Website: walmart
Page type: orders-overview
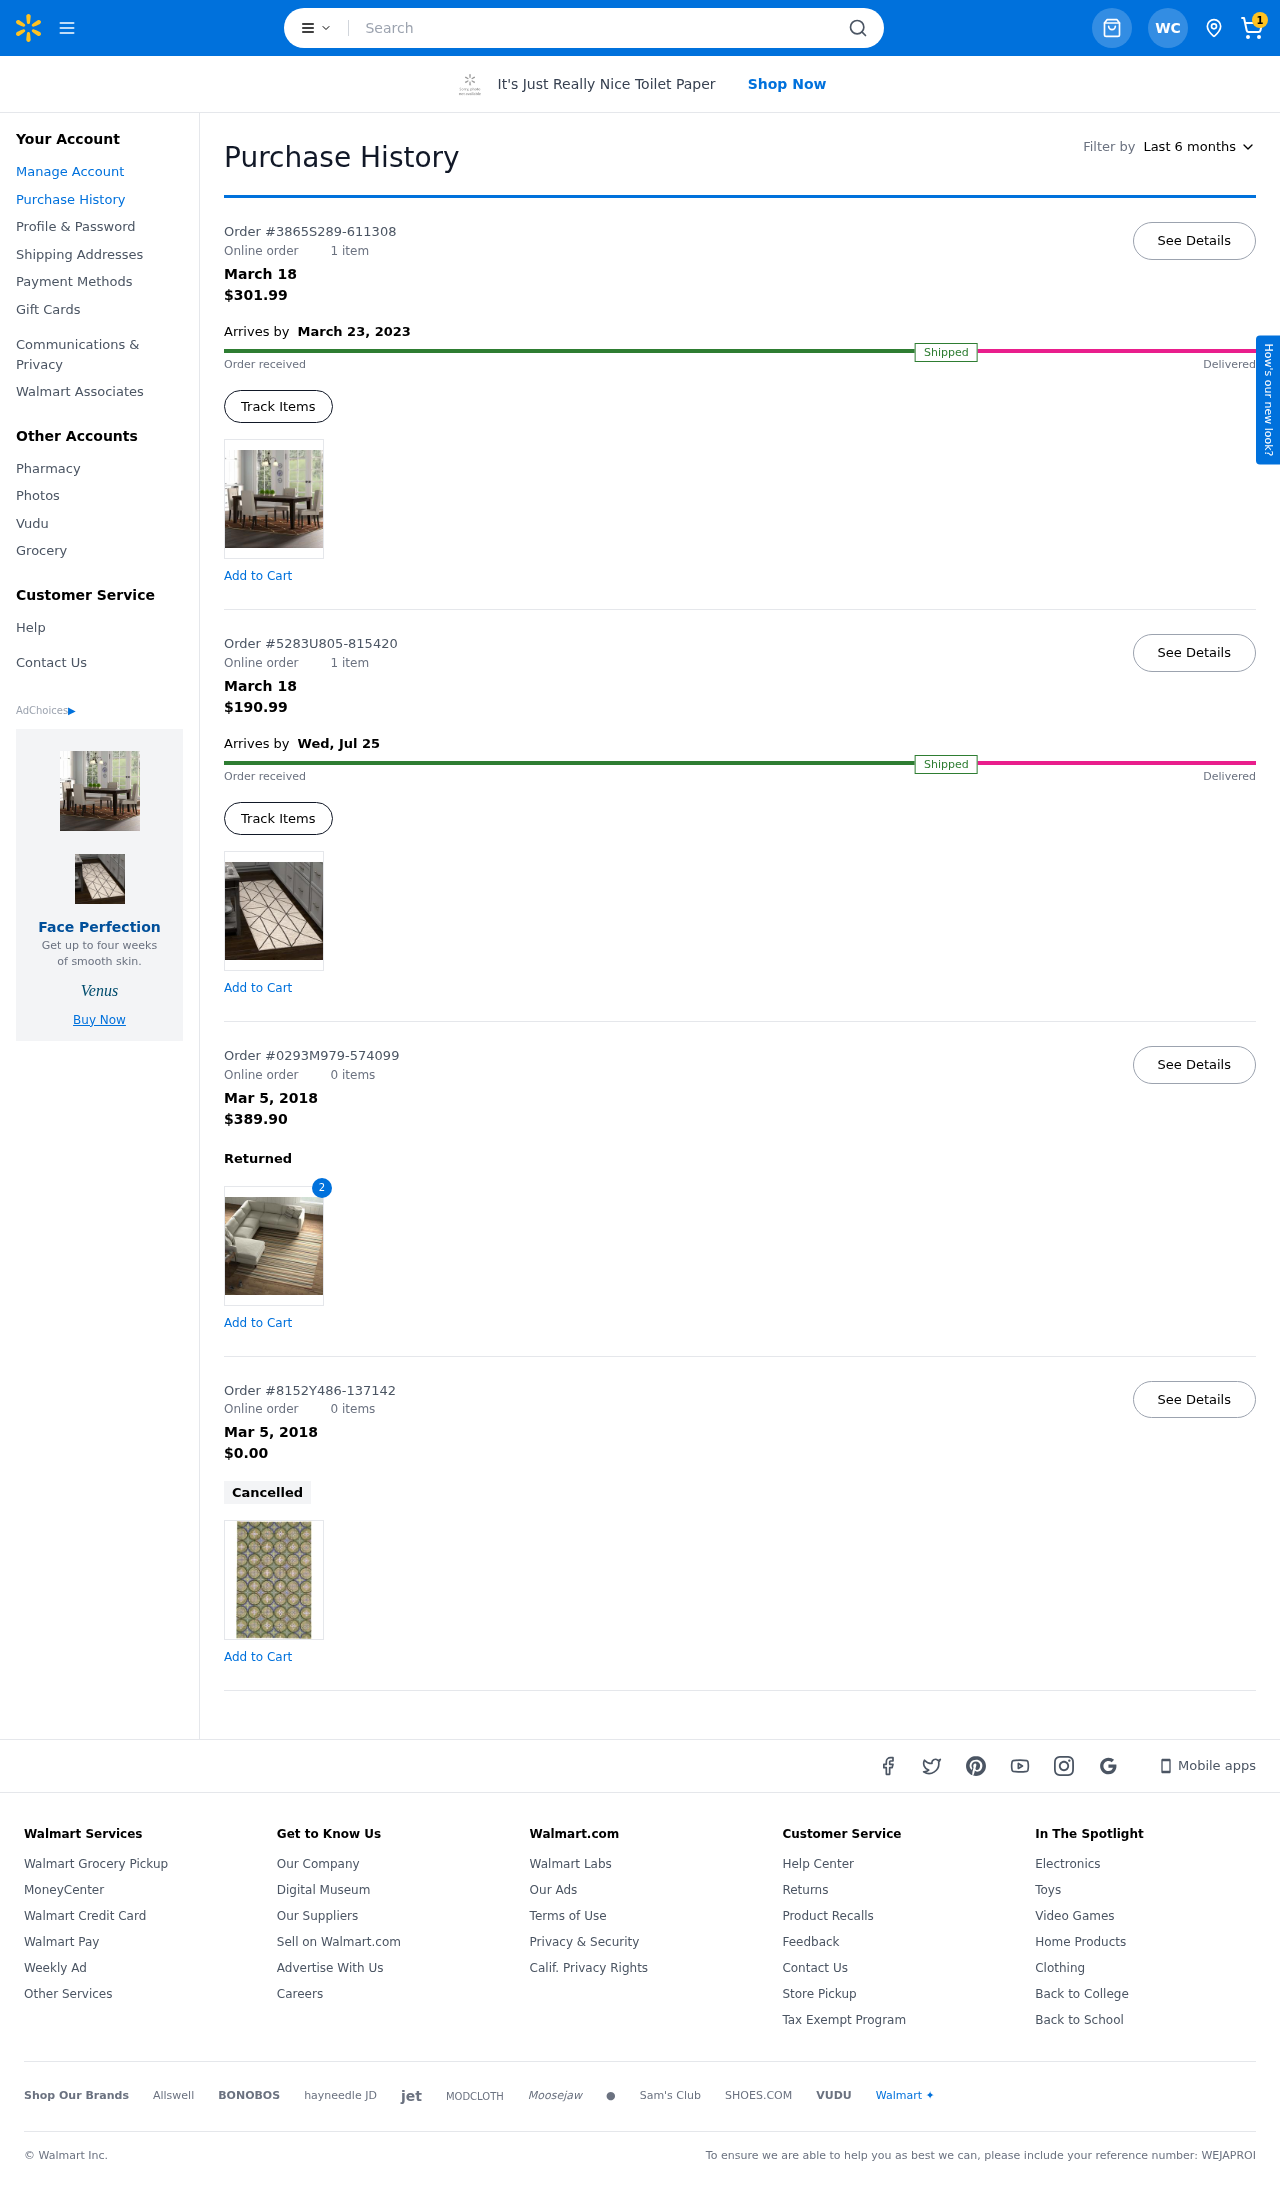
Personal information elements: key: PII_INITIALS
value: WC
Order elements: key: ORDER_NUM_ITEMS
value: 1
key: ORDER1_ID
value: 3865S289-611308
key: ORDER1_NUM_ITEMS
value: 1 item
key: ORDER1_DATE
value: March 18
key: ORDER1_TOTAL
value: $301.99
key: ORDER1_DELIVERY_DATE
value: March 23, 2023
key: ORDER2_ID
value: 5283U805-815420
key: ORDER2_NUM_ITEMS
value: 1 item
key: ORDER2_DATE
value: March 18
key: ORDER2_TOTAL
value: $190.99
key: ORDER2_DELIVERY_DATE
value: Wed, Jul 25
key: ORDER3_ID
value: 0293M979-574099
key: ORDER3_NUM_ITEMS
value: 0 items
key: ORDER3_DATE
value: Mar 5, 2018
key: ORDER3_TOTAL
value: $389.90
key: ORDER3_ITEM_QTY
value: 2
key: ORDER4_ID
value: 8152Y486-137142
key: ORDER4_NUM_ITEMS
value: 0 items
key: ORDER4_DATE
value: Mar 5, 2018
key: ORDER4_TOTAL
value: $0.00
Search elements: key: HEADER_SEARCH
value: Search